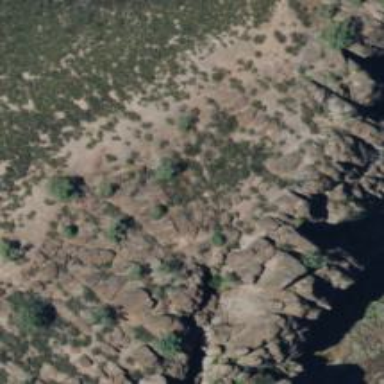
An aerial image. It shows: Crag for climbing.